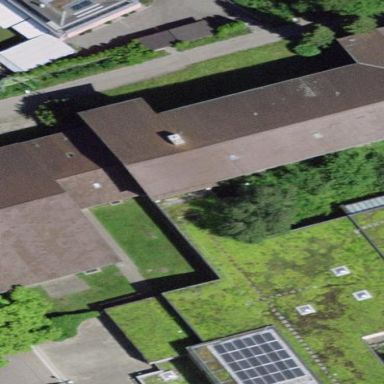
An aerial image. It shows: School building.